Question: I have successfully installed and connected to my Team Foundation 2012 server. But I am unable to add my solution to it, Im missing it when I right click on the solution, see image below.

If I try to create a new solution, I can add it to my source control.
Long time ago, I had the code on a Team Foundation server 2010, but when the trial ended I had to stop using that source control. Not sure if that has something to do with this tho.
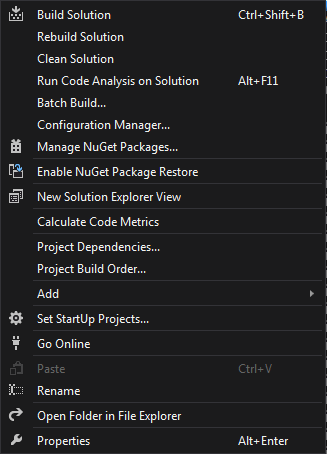
Answer: File -> Source Control -> Advanced -> Workspaces...
There I had to Edit my workspace and define a local local folder and a soruce control folder.
Right click on solution and click on Go online, then I was able to Add solution to Source control.